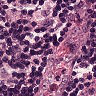
Metastatic tissue present: no